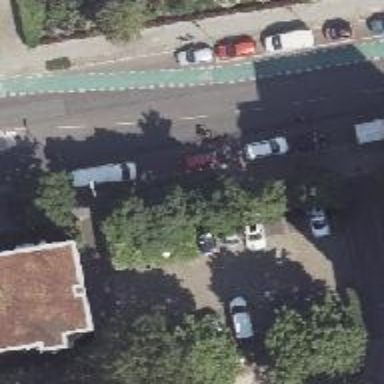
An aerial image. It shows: Urban tree with broadleaved deciduous leaves.